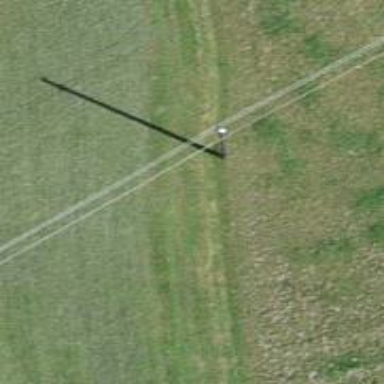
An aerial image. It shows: Utility pole in the area.